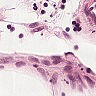
Metastatic tissue present: no